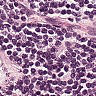
Metastatic tissue present: no